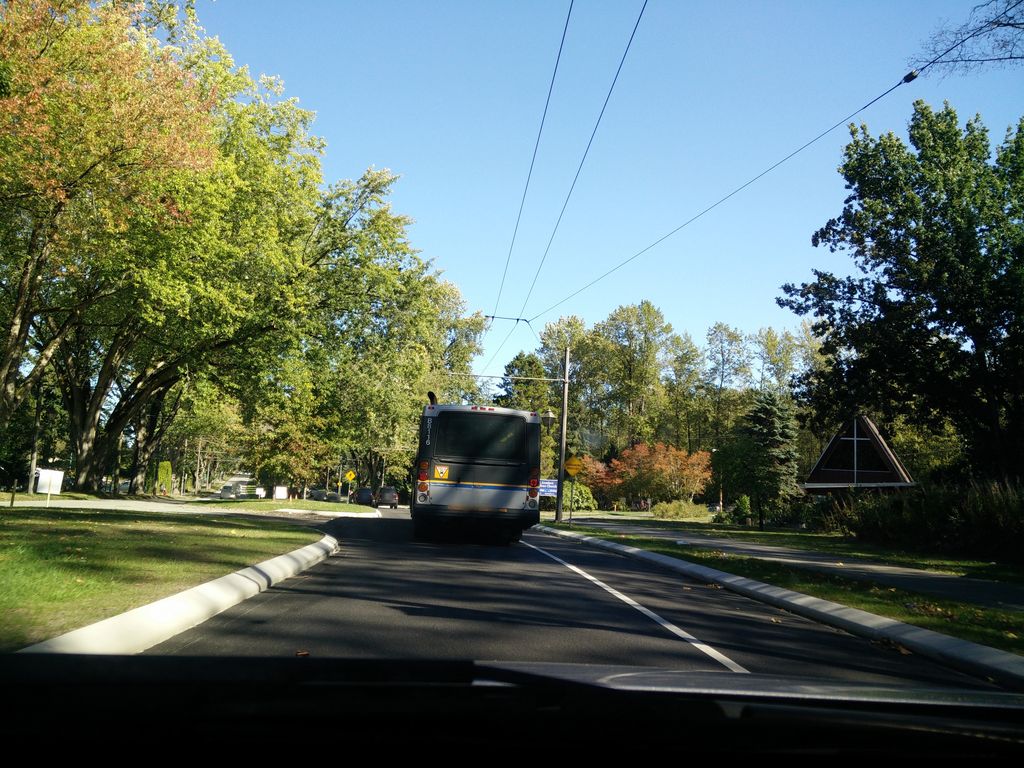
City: vancouver